Question: Is there any way I can control the contact image when sending an email via PHP even if i'm not on the recipients contacts?
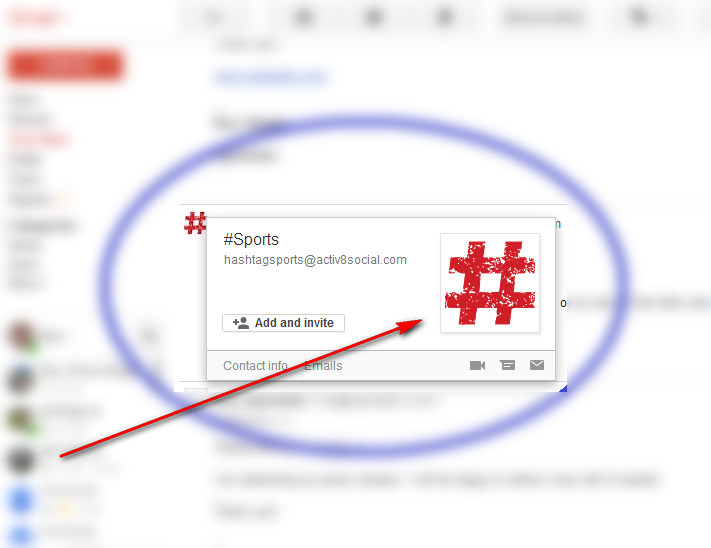
Answer: Profile pictures is a functionality proposed by emails client. In you case, Gmail, the user #Sports might have created a Google account with his own email address and then set up a profile picture.
<URL>